Question: I'm developing a 2D infinite side scrolling game. As the player moves to the right, I continue to append a random segment of tiles to the world so that it's seamless and "infinite". As illustrated below, the random segment is appended when the right side of the viewport reaches the blue area.

The way I'm doing it currently works just fine. The problem is that I feel like there is a much more efficient way of doing it.
The world's tiles are represented in a 2D array, and the function to append to the world looks something like this.
'''
Array.Resize<Tile[]>(ref world.Tiles, newWidth);
for (int x = 0; x < newSegment.Width; x++)
{
world.Tiles[oldWidth + x] = newSegment.Tiles[x];
}
'''
I understand that 'List<T>' is ideal for a dynamic collection of objects, but keep in mind that there will be potentially of columns. If I'm assuming this correctly, a lot of list items especially nested will yield a lot of overhead. For that reason I went with arrays initially.
Is my current approach inefficient? If so, how should I manage frequently (every 10-15 seconds on average) appending a random segment to the world?
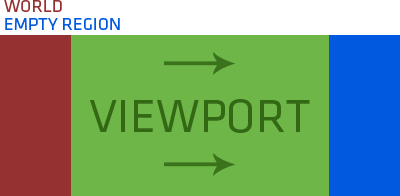
Answer: How about a <URL>? In your case 'LinkedList<Tile>'
Or maybe even better, a <URL>
With either collection, LinkedList or Queue, there is no need to resize an array, not yourself. Memory management is done internally and in an efficient manner.